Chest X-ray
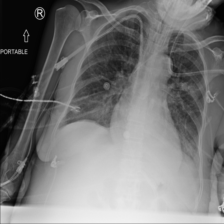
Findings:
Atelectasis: negative
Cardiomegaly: negative
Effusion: negative
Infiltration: positive
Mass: negative
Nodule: negative
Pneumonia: negative
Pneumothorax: negative
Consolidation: negative
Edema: negative
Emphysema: negative
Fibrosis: negative
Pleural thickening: negative
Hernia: negative